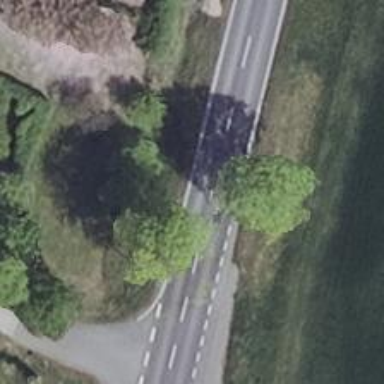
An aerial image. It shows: Deciduous broadleaved tree.